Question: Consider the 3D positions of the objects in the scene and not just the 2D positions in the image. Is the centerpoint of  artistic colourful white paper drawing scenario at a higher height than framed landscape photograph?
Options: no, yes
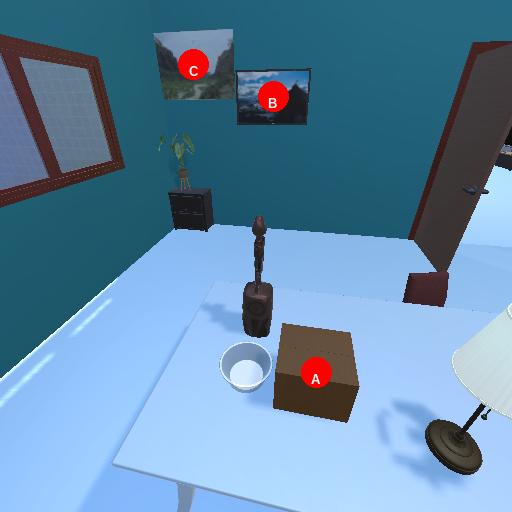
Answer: no